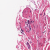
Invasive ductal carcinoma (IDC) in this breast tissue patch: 0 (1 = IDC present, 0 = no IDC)